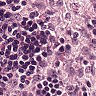
Metastatic tissue present: no